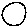
Label: circle